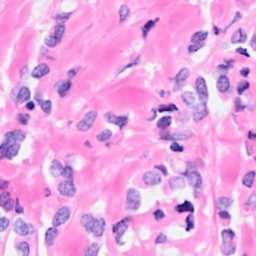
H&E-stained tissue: Breast